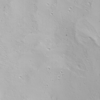
Label: not_dusty